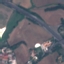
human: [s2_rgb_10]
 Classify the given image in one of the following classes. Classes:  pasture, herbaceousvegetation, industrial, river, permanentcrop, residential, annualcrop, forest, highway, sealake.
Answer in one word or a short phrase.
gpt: Highway